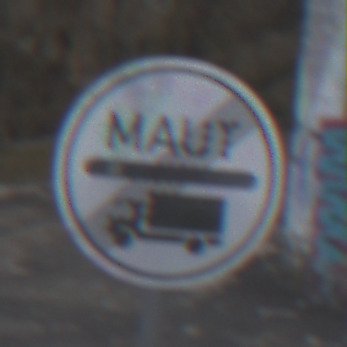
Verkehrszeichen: EndeMautpflicht
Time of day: MorningAfternoon
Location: Outdoor (Suburban)
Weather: Overcast
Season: NotSpecified
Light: Natural